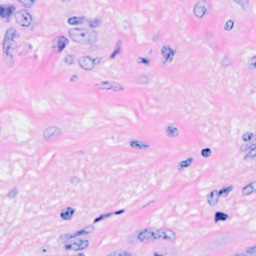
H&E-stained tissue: Breast